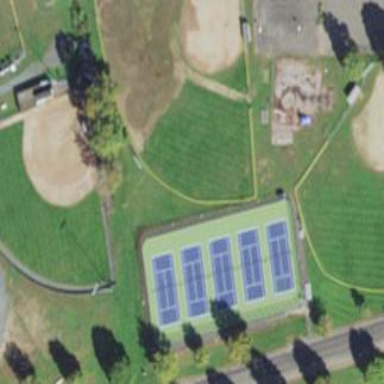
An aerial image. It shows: Tennis court on pitch.